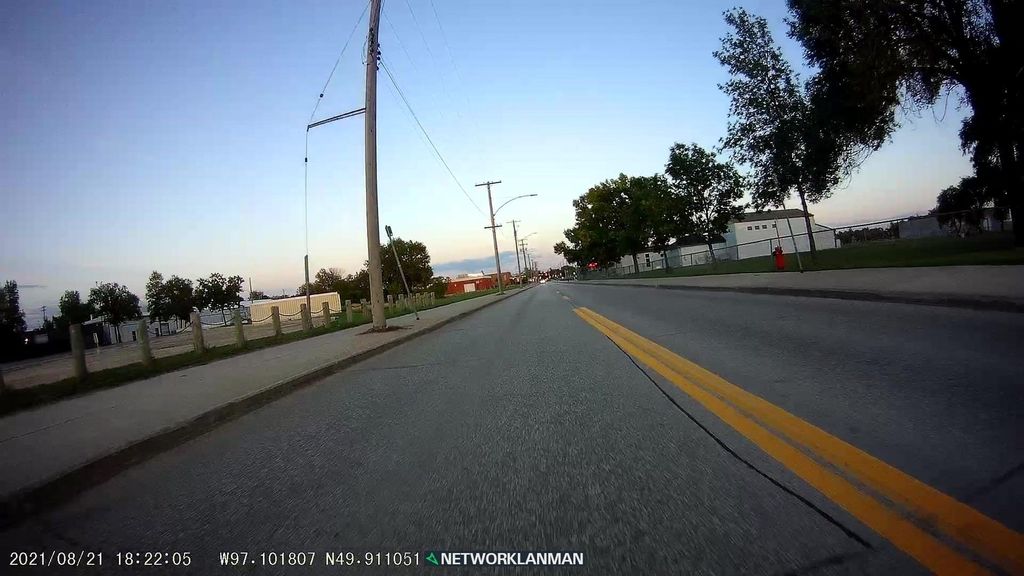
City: winnipeg